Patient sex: F
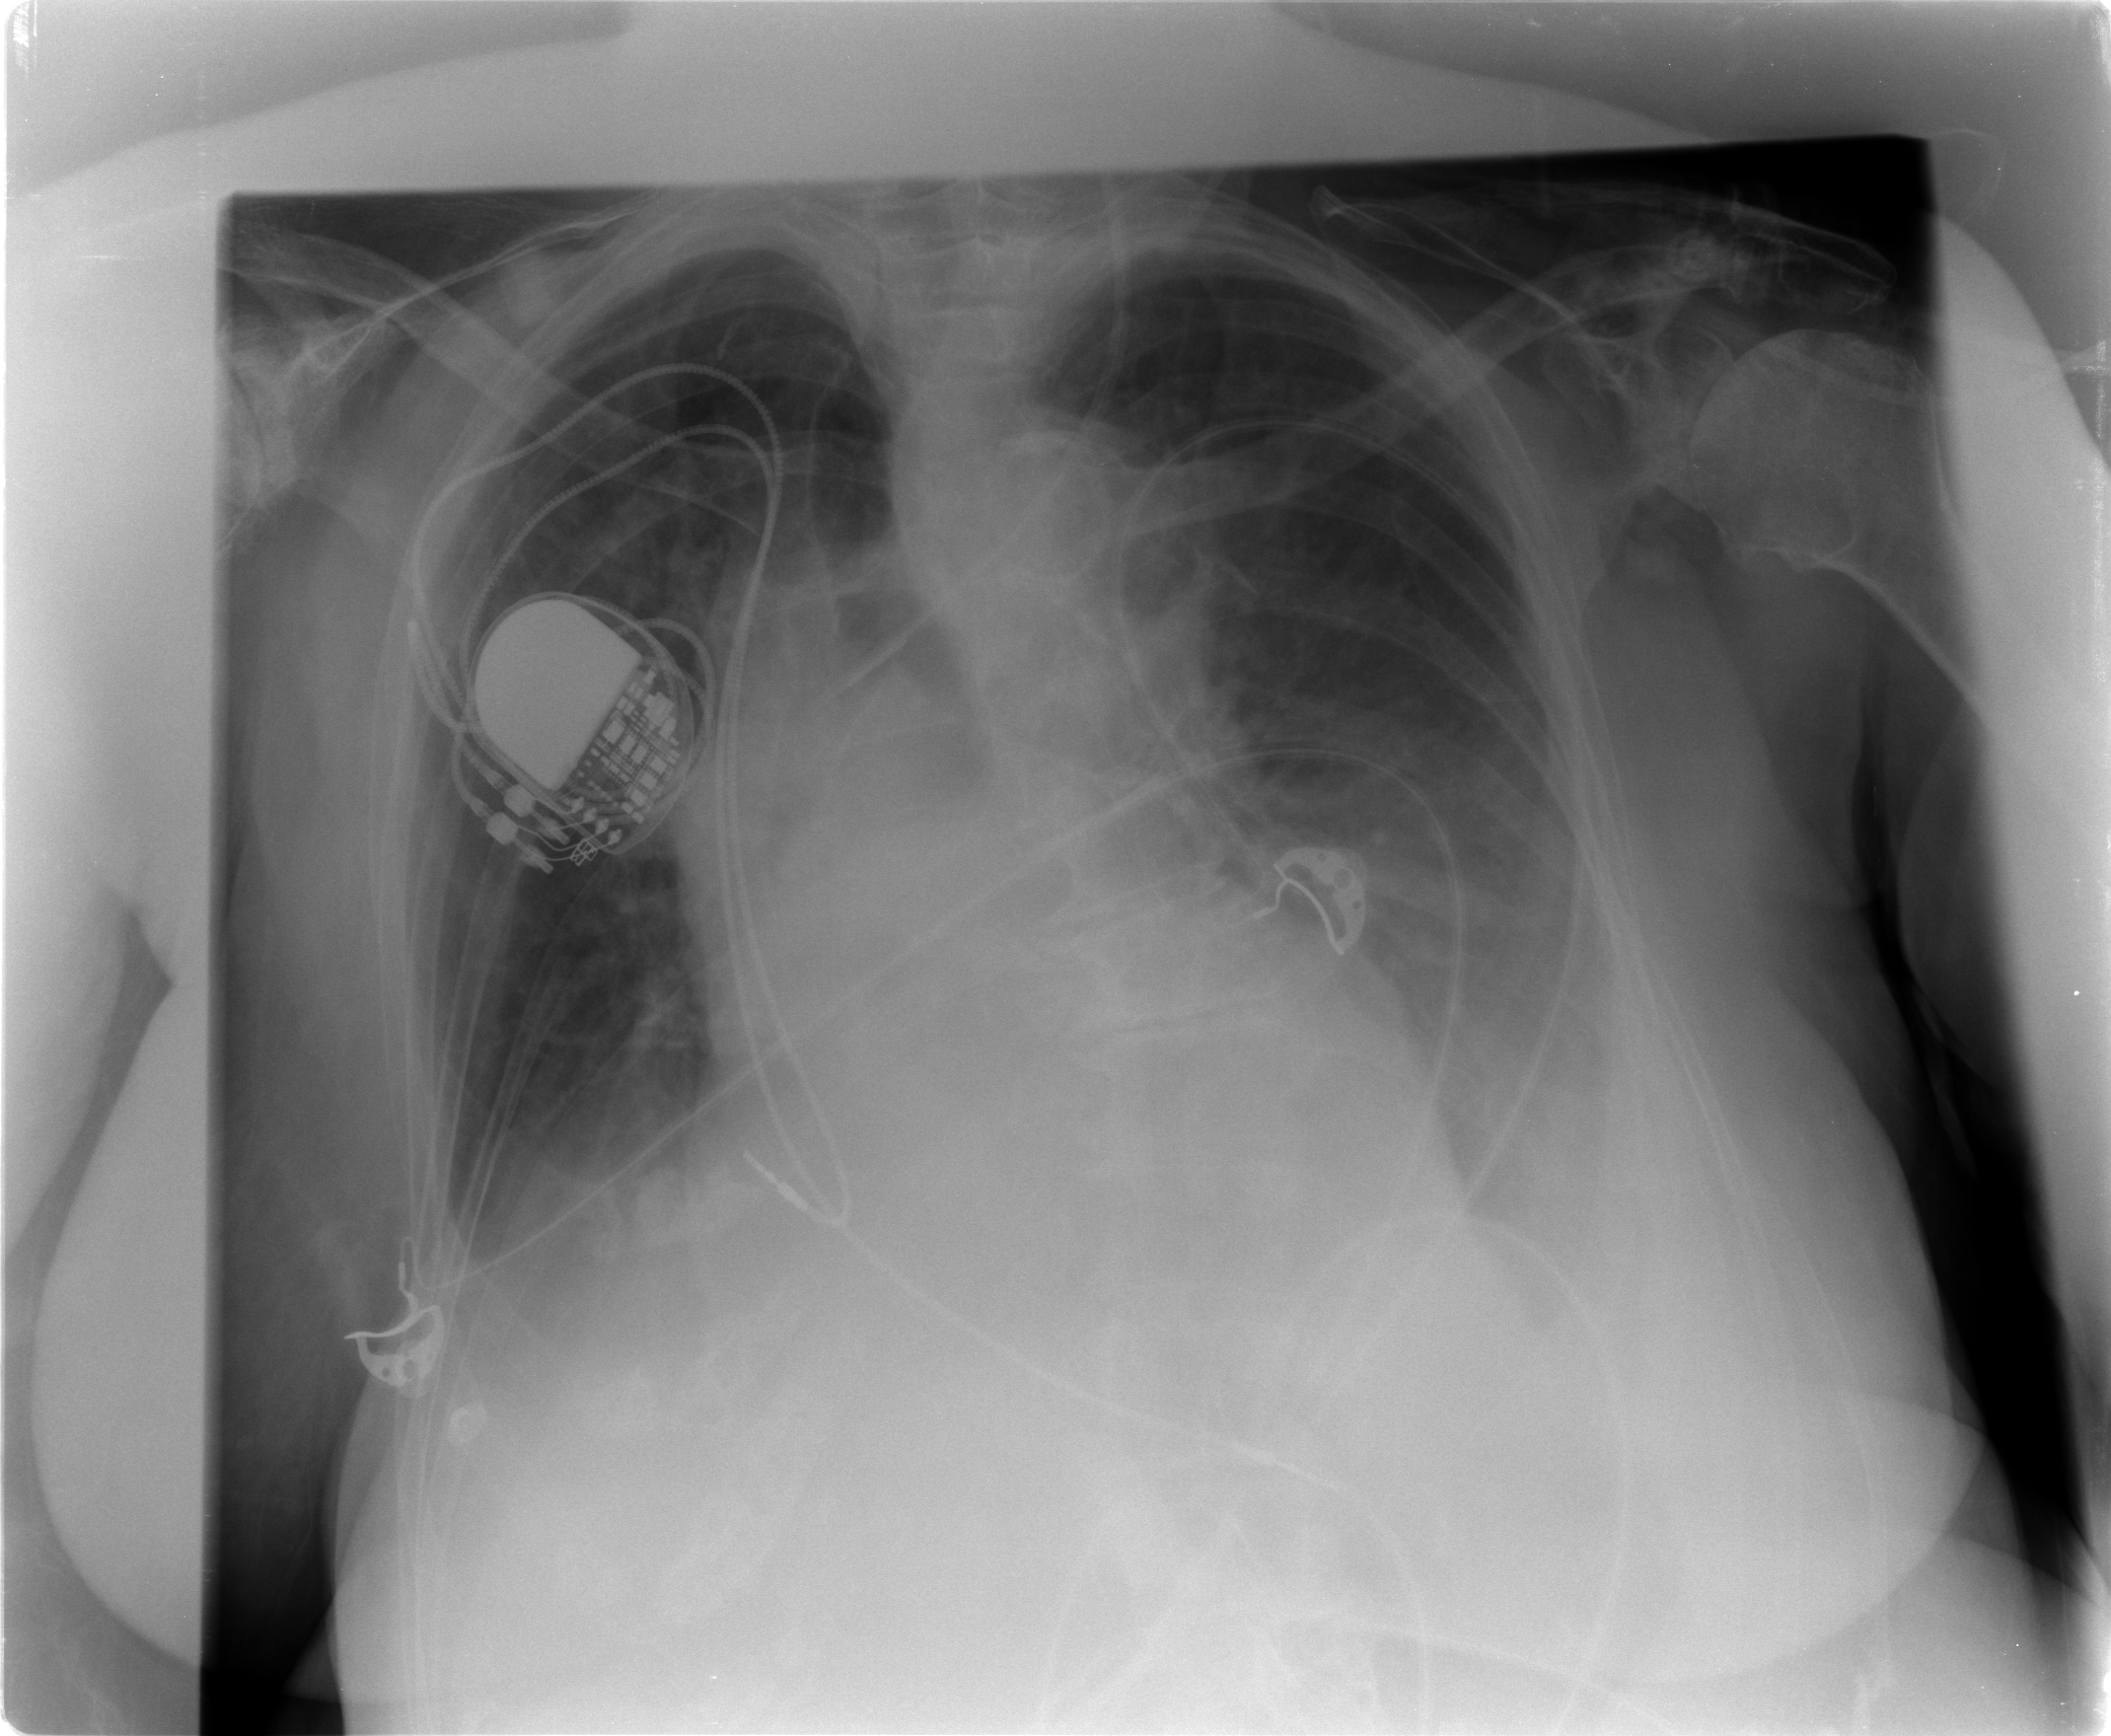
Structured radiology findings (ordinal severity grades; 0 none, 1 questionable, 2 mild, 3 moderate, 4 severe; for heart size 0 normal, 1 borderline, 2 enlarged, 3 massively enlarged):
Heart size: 2
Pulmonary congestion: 2
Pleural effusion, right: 2
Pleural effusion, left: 3
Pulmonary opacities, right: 0
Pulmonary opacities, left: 2
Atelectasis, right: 2
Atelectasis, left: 2